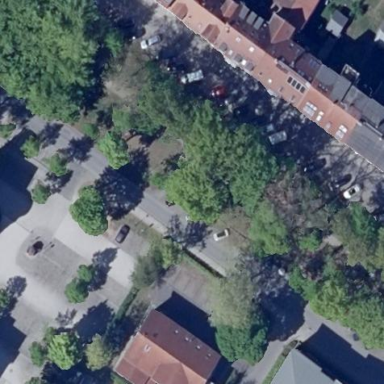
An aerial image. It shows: Lovely park for leisure and relaxation.